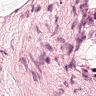
Metastatic tissue present: no